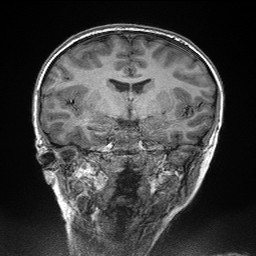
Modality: T1w
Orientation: sagittal
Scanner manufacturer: siemens
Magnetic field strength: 3 T
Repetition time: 2.3 s
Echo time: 0.00298 s